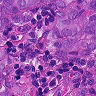
Metastatic tissue present: yes